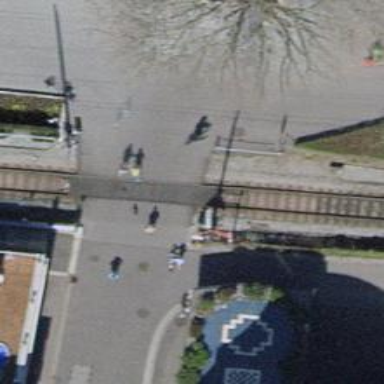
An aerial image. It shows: Level crossing on the railway with lights and full barrier.